Interaction volume radius: 10 \u00c5
Interaction volume height: 25 \u00c5
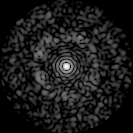
Disorder parameter: 0.8279